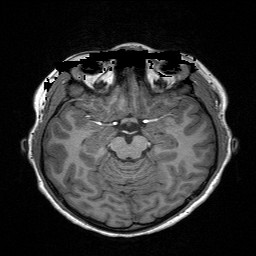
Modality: T1w
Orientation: coronal